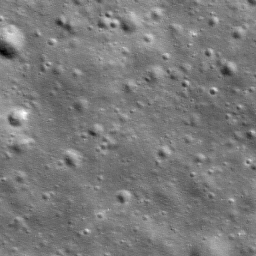
Host type: background_regolith
Lunar coordinates: latitude nan, longitude nan